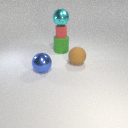
large green rubber cylinder below small red rubber cylinder